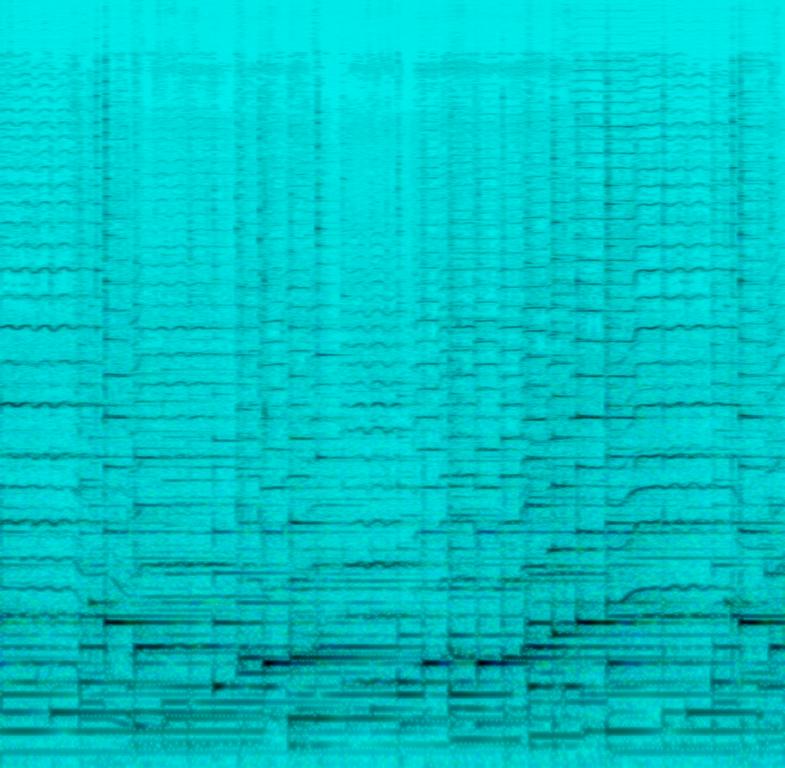
This song contains someone playing a gentle and warm sounding melody on a violin accompanied by a harp. This song may be playing live.